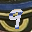
Label: 9